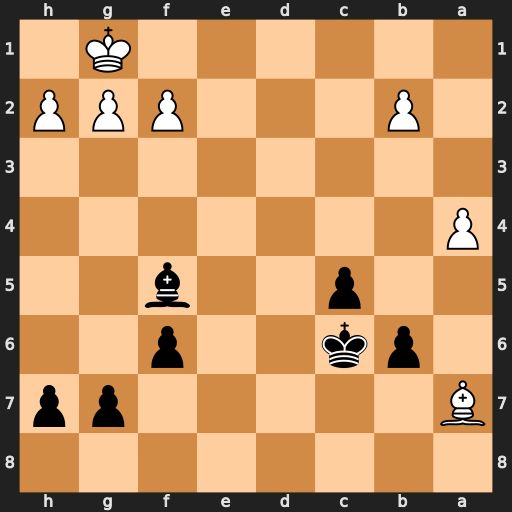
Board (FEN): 8/B5pp/1pk2p2/2p2b2/P7/8/1P3PPP/6K1
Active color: b
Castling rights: -
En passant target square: -
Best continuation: Kb7 Bb8 Kxb8